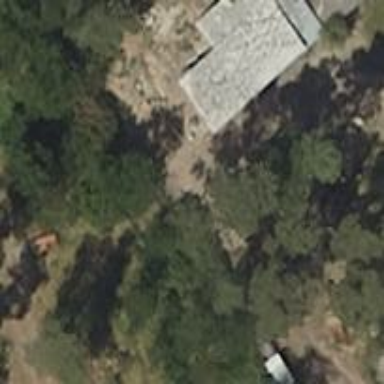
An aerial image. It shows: Shed building.